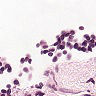
Metastatic tissue present: no